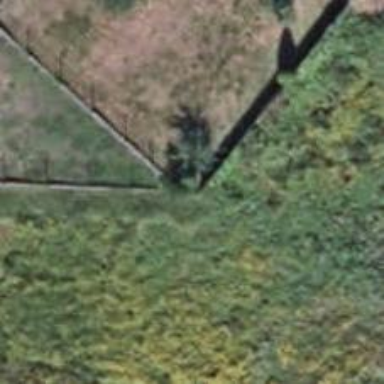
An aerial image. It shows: Fence is in the image.